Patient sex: F
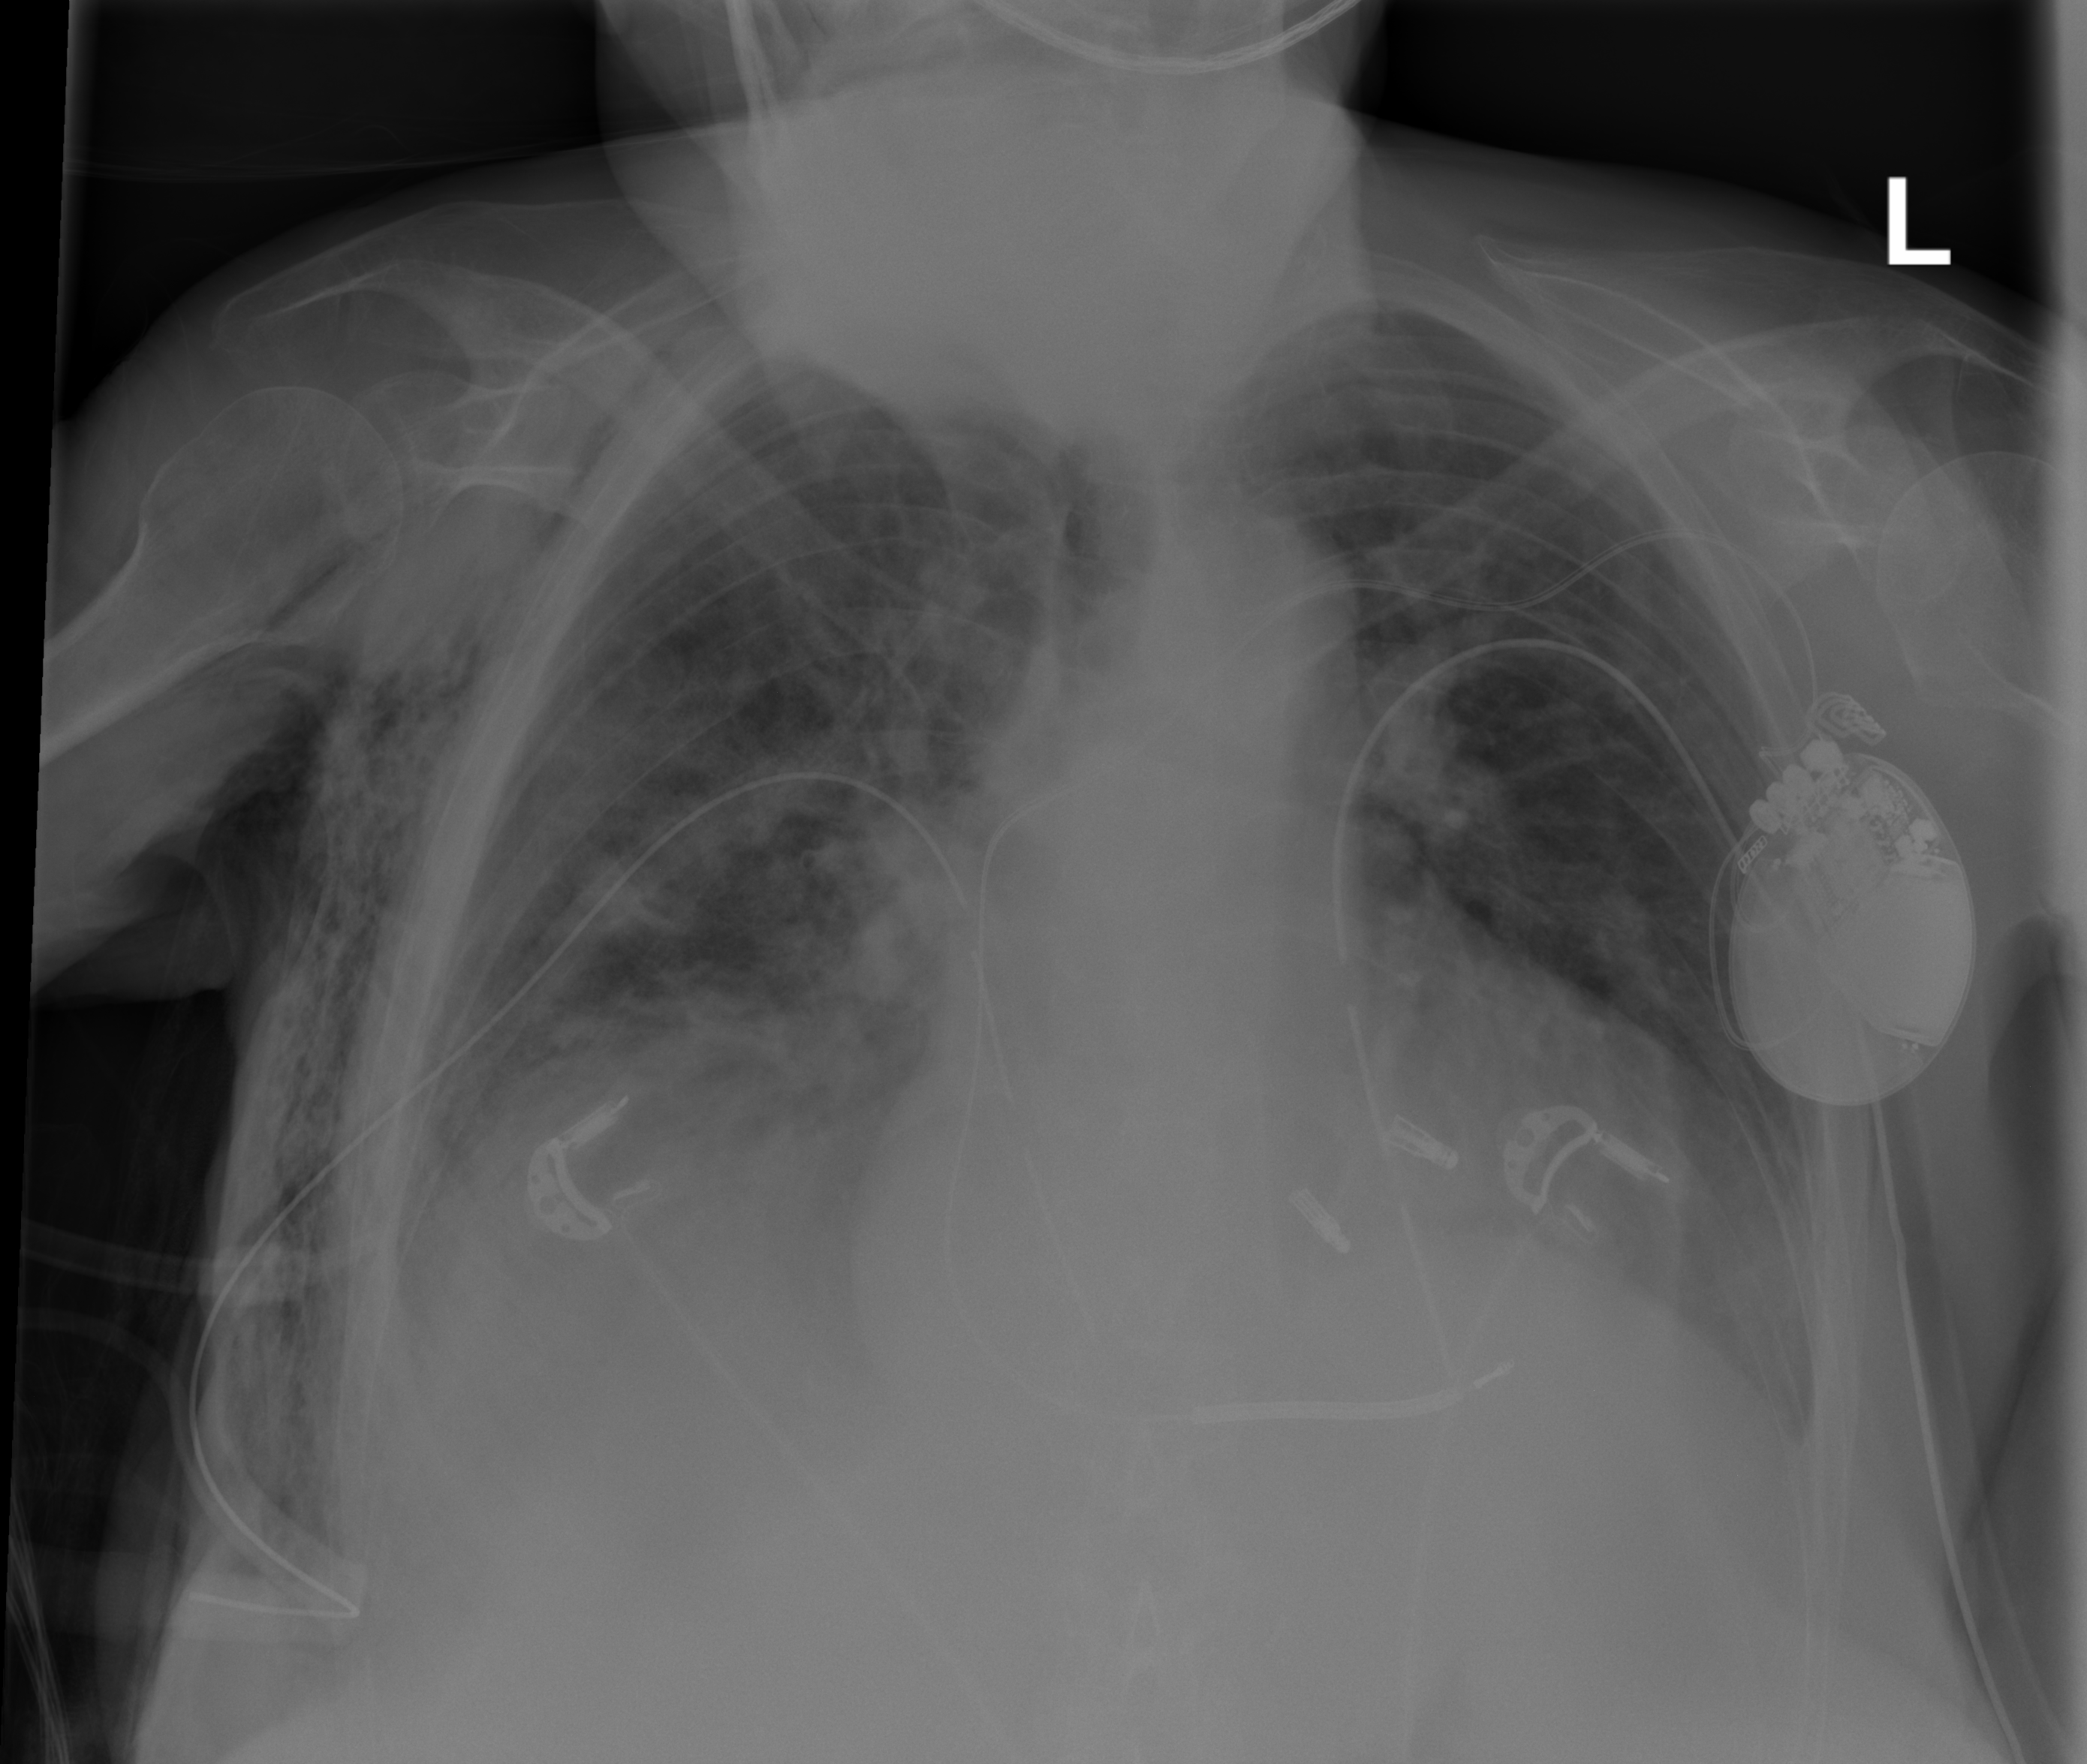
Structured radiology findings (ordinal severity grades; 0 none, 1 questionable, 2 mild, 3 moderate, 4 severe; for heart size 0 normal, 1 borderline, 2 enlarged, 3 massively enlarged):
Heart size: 2
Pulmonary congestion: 2
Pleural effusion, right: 2
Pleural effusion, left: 2
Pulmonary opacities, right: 2
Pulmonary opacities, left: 0
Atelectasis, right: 2
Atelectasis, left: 2